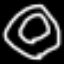
Label: donut